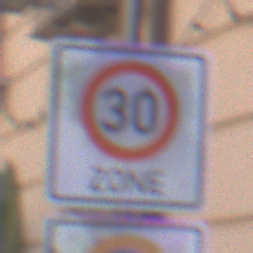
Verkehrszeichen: BeginnZone30
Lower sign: BeginnEingeschraenktesHalteverbotZone
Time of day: MorningAfternoon
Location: Outdoor (Urban)
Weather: Clear
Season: NotSpecified
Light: Natural